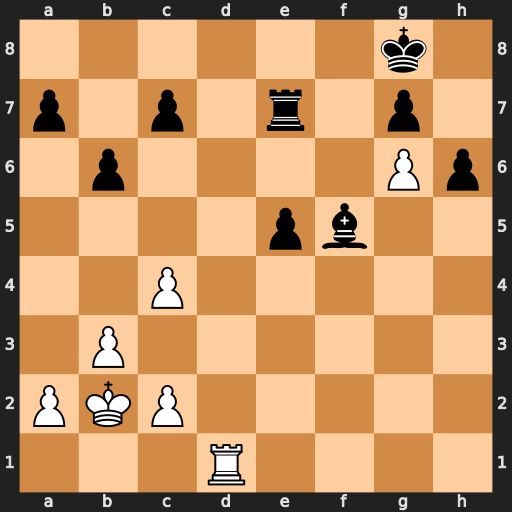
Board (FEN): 6k1/p1p1r1p1/1p4Pp/4pb2/2P5/1P6/PKP5/3R4
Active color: w
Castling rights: -
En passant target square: -
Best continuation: Rd8+ Re8 Rxe8#